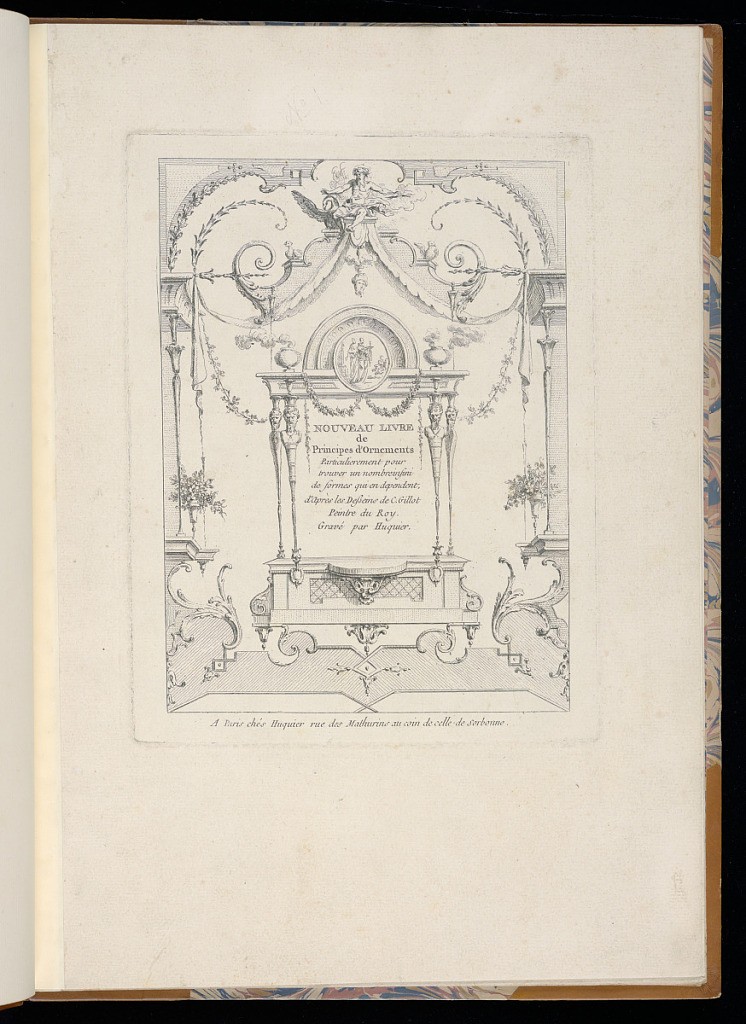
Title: Title Page
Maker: Claude Gillot, French, 1673–1722
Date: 1749–61
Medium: Etching and engraving on laid paper
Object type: Print
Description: Title page from a series of bifurcated grotesque ornament panel designs, intended to be used with a mirror to illustrate a full-page effect. The title is lettered in the center within an architectural frame, a roundel above on a lintel flanked by incense burners, supported by four atlases (sculpted male statues as columns) with a base below. Framed by a canopy, a male figure seated above with a swan, with grotesque ornament featuring birds, fleurons, rinceaux, c-scrolls, s-scrolls, drapery, strapwork, scrolling acanthus leaves, vases of flowers, and festoons of flowers. The publishers' address is lettered below.